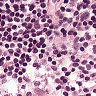
Metastatic tissue present: no